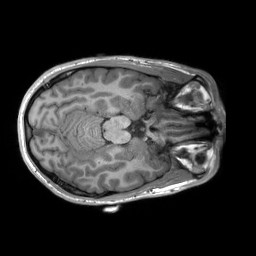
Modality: T1w
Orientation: coronal